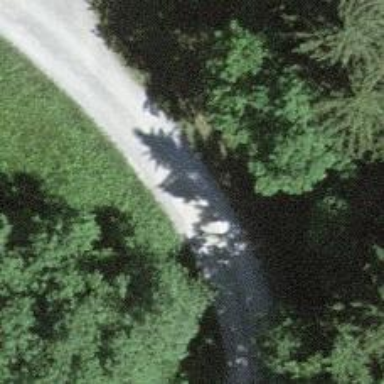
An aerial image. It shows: Unclassified road with grade 1 track type.